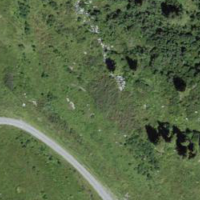
EUNIS habitat code: 23
Species observed at this site:
Tussilago farfara